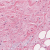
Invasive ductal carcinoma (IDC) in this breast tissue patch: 0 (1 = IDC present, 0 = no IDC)